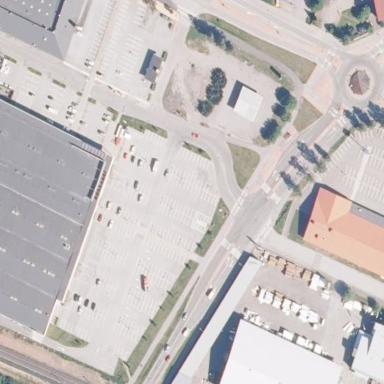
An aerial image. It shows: Paved parking area.